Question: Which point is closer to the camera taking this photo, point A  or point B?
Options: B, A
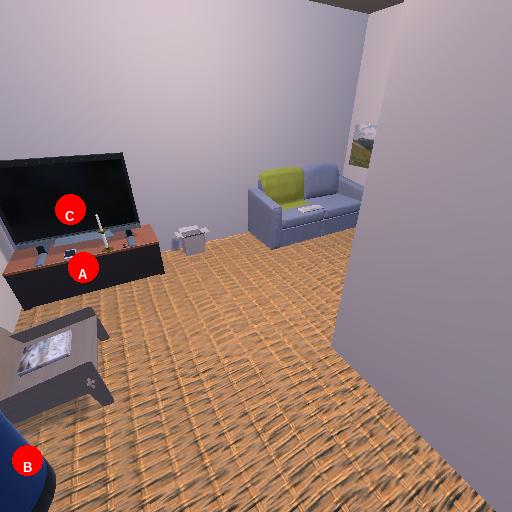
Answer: B